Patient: sex F, age 58
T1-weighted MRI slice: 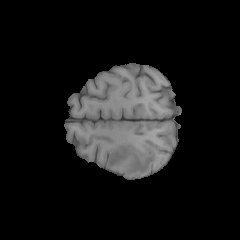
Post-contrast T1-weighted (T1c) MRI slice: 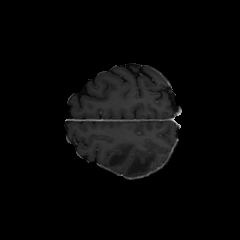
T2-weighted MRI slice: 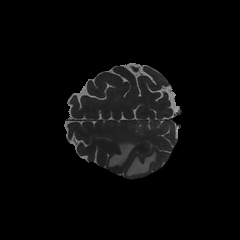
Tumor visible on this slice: yes
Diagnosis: Glioblastoma, IDH-wildtype
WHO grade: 4